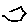
Label: hexagon